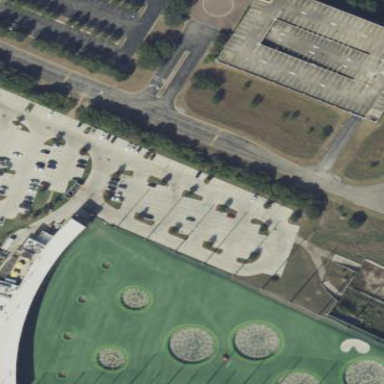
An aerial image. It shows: Sports centre with focus on golf activities.